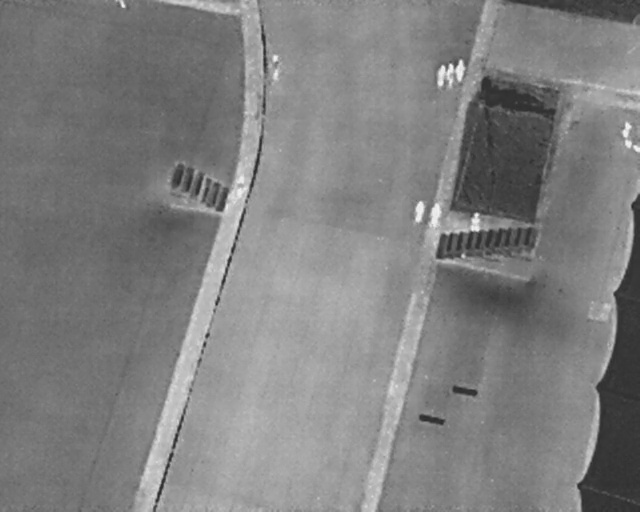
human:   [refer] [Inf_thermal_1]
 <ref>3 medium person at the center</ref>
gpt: <box>[[35, 35, 39, 37, 5], [63, 40, 67, 42, 6], [65, 40, 70, 43, 10]]</box>

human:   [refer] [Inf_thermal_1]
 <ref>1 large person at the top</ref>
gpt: <box>[[40, 11, 45, 14, 2]]</box>

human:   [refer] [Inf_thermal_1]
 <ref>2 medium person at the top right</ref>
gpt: <box>[[68, 13, 72, 15, 2], [70, 12, 74, 14, 2]]</box>